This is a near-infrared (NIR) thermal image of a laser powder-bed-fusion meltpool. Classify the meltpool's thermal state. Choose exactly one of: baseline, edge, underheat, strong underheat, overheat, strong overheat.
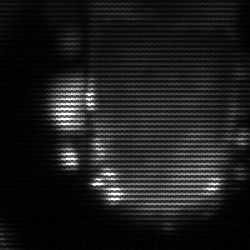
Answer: baseline